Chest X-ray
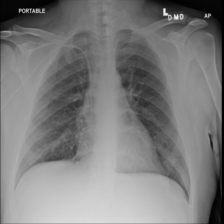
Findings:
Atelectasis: negative
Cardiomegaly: negative
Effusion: negative
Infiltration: negative
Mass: negative
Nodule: negative
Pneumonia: negative
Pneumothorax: negative
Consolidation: negative
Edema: negative
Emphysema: negative
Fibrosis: negative
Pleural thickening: negative
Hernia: negative